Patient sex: M
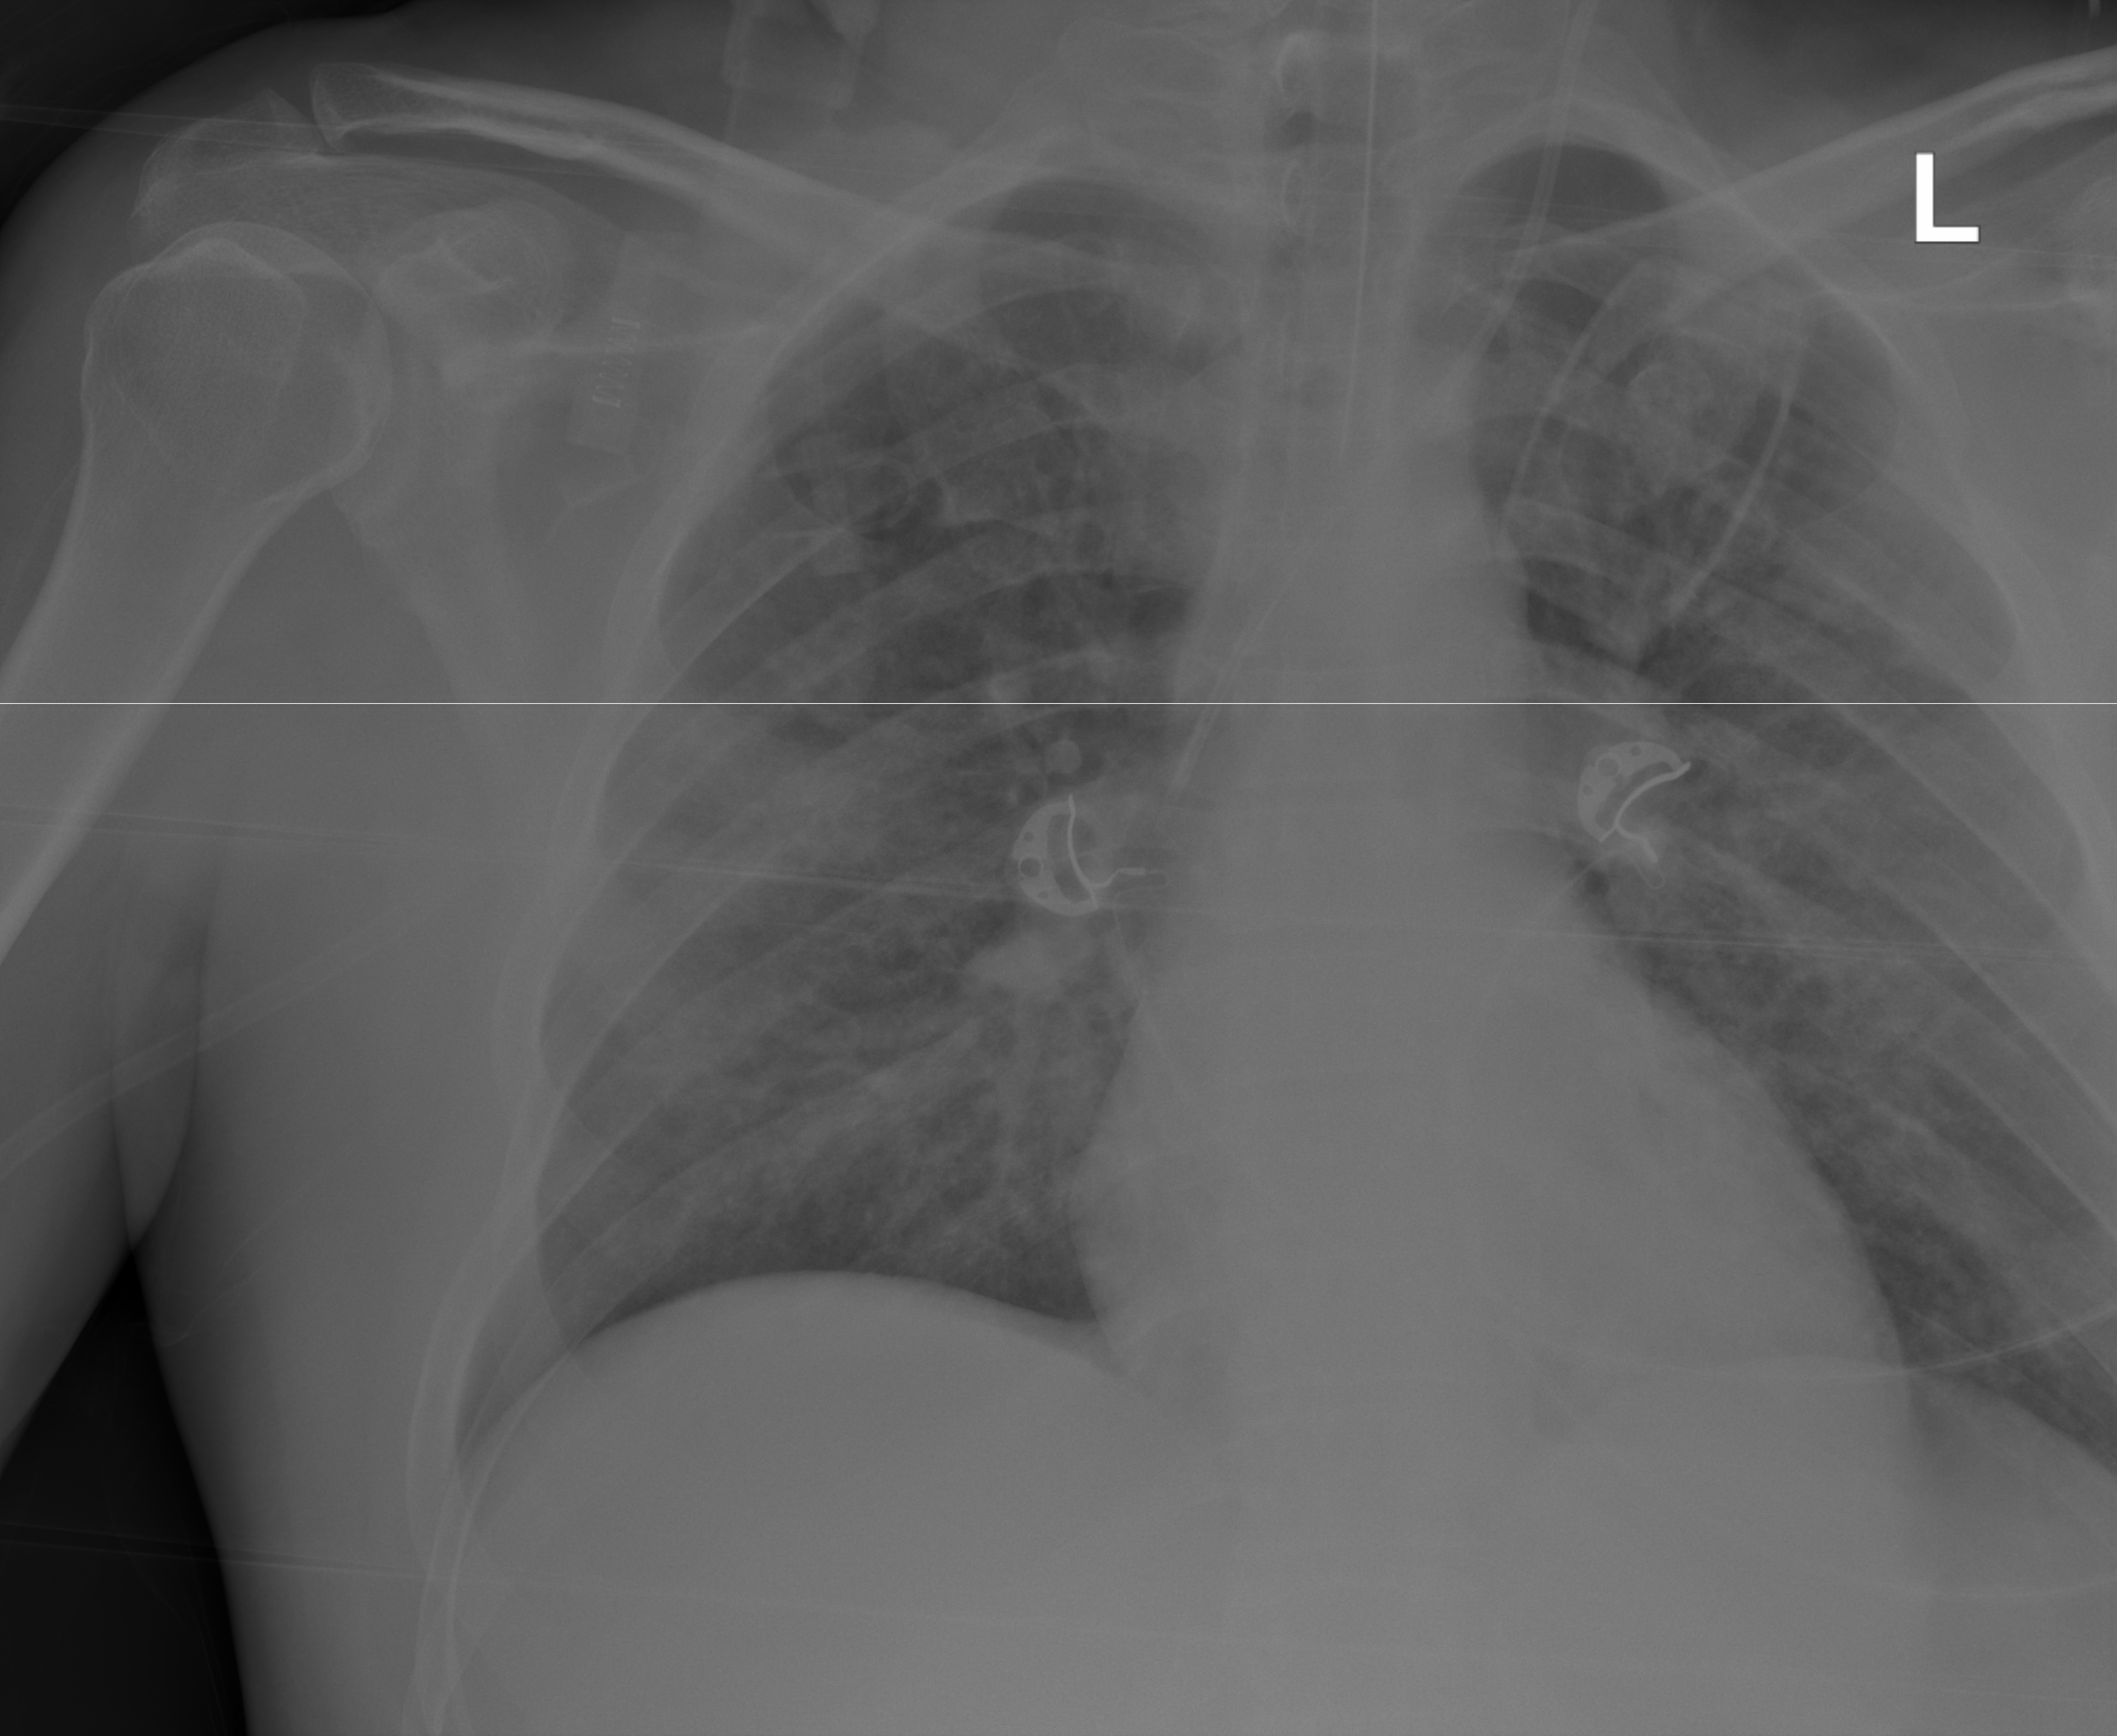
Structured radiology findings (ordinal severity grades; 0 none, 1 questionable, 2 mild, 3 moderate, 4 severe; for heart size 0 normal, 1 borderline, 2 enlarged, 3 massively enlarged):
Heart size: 0
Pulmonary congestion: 0
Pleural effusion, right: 0
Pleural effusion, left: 0
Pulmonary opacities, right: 3
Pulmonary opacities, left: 2
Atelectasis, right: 0
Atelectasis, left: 0